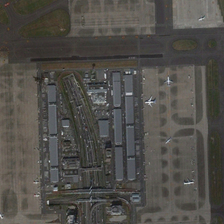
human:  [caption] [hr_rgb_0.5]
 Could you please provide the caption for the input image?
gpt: a airport with dark brown and light brown ground in it .

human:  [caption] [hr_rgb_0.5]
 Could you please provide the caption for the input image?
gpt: some square area divide into black lines inside .

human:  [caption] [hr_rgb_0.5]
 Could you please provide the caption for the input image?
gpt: some white planes in the airport while with some dark buildings besides .

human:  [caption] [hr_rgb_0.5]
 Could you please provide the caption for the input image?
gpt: some sparse light green meadow in side while with some dark brown ground besides .

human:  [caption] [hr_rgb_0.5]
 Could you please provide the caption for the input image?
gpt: some planes are parked in an airport dispersedly .